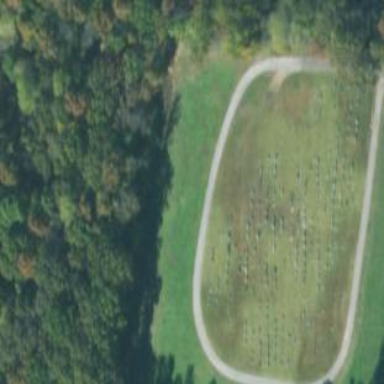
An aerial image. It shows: Cemetery.